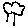
Label: tree